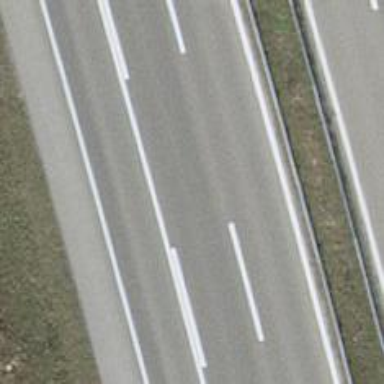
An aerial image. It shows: Asphalt motorway.